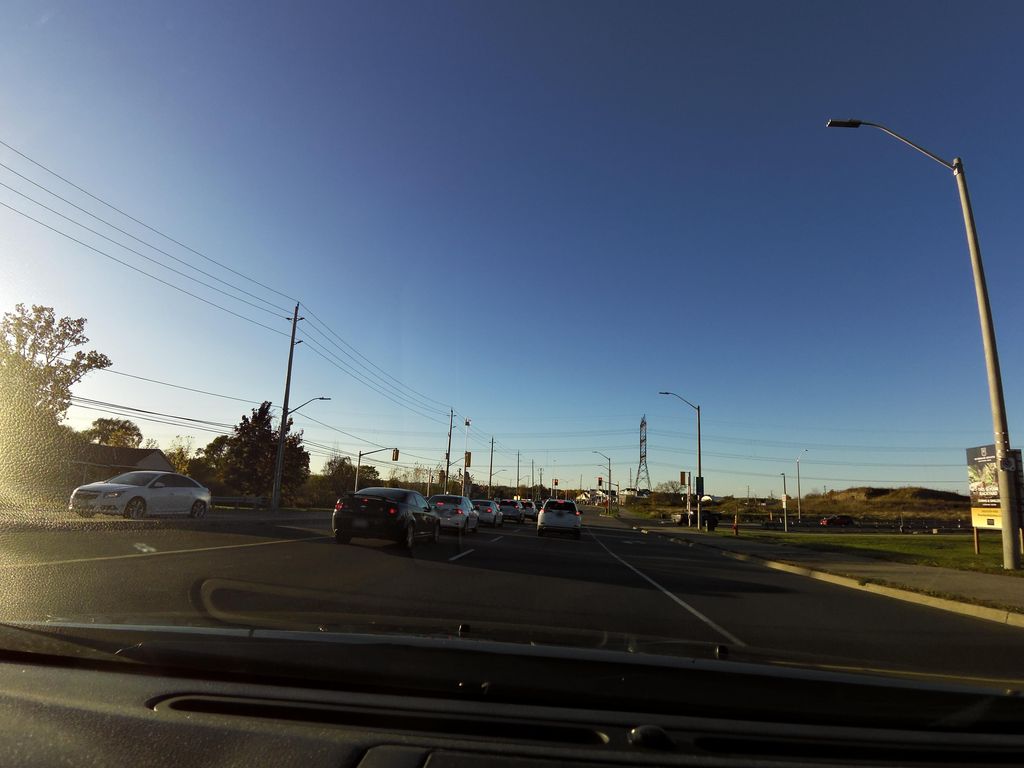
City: hamilton